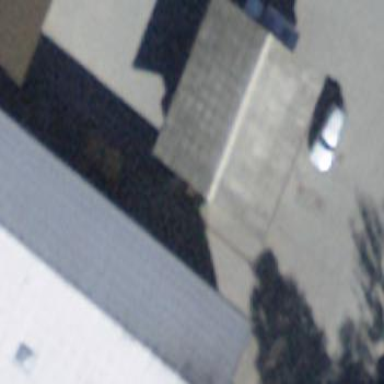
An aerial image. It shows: View of roof of building.